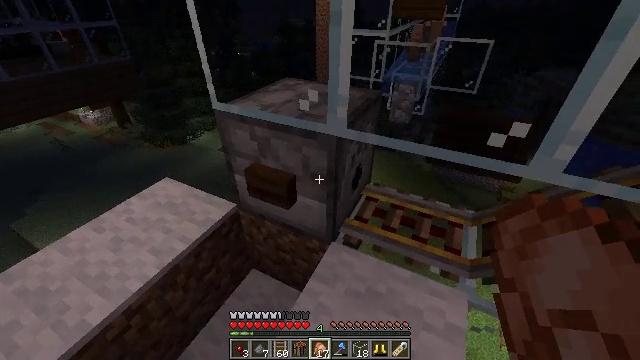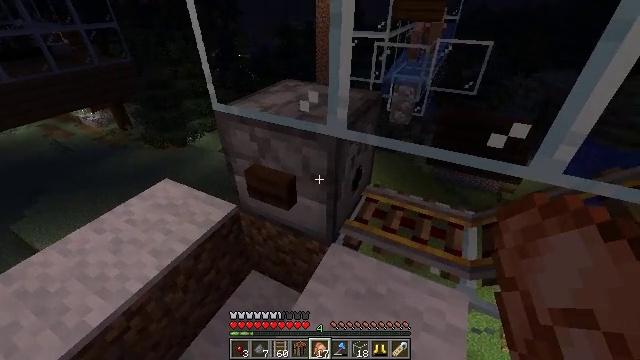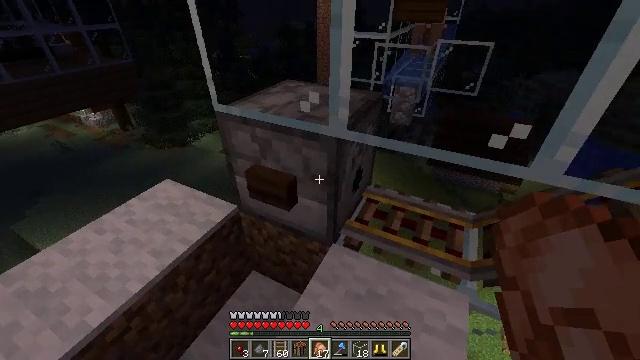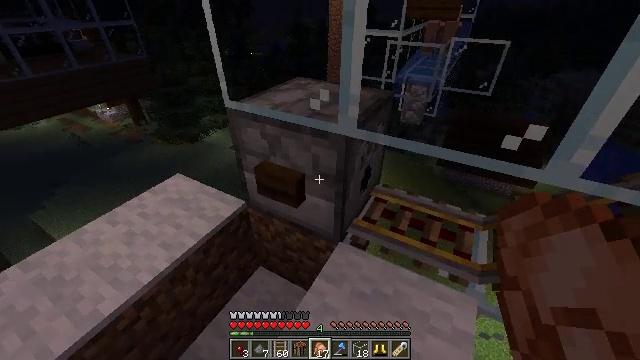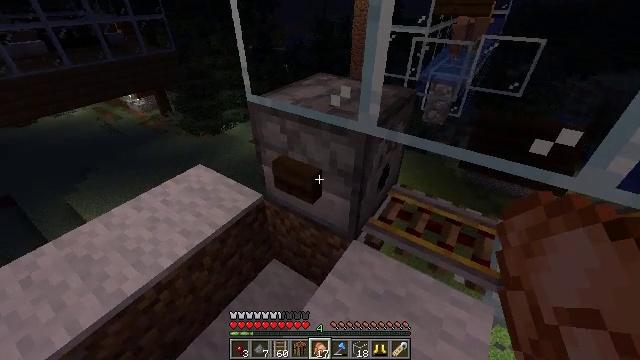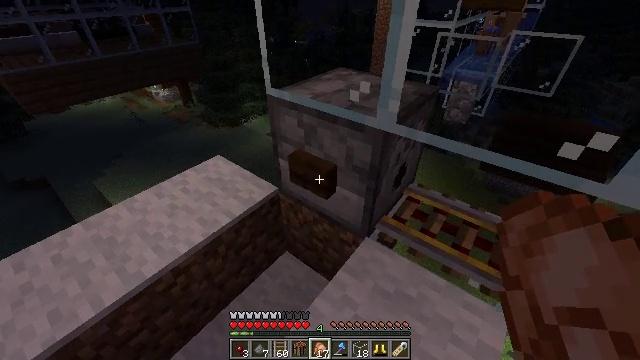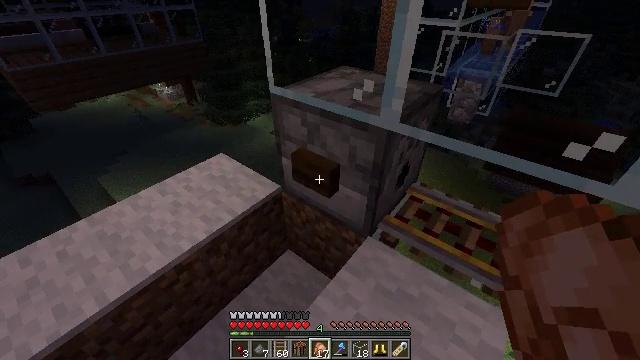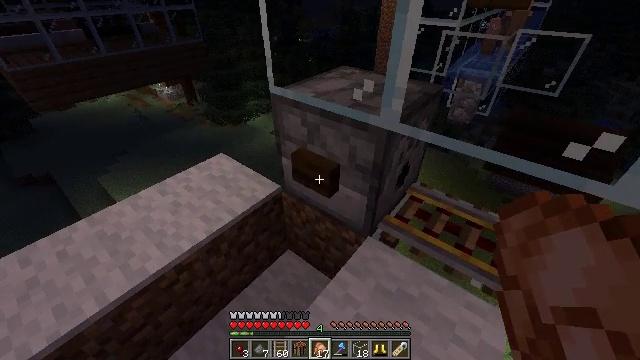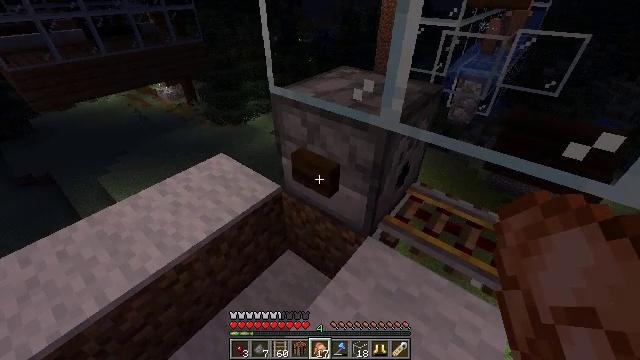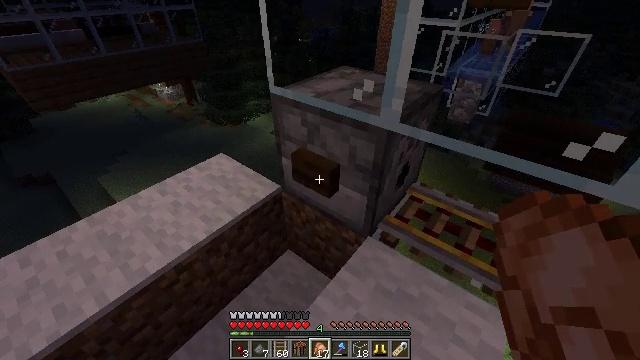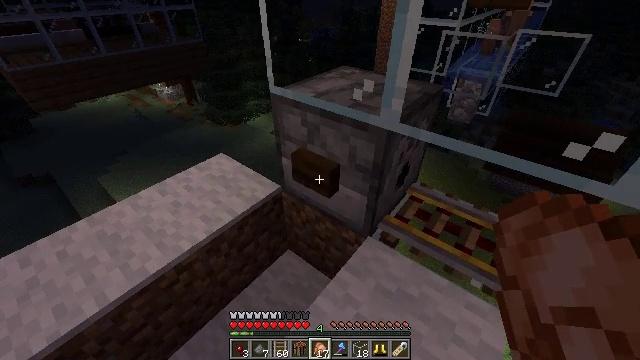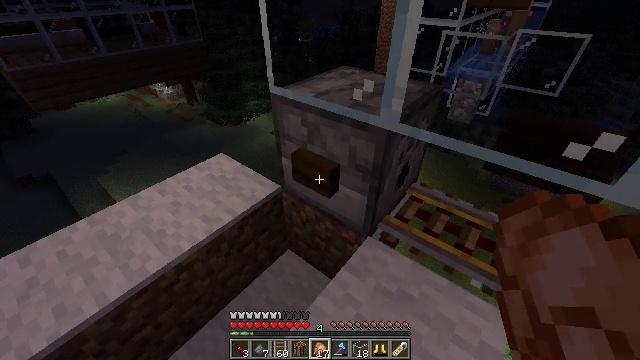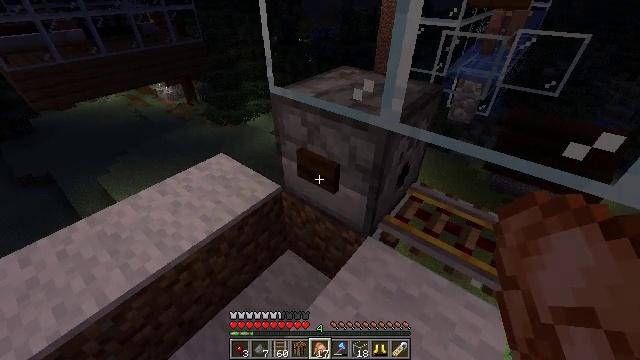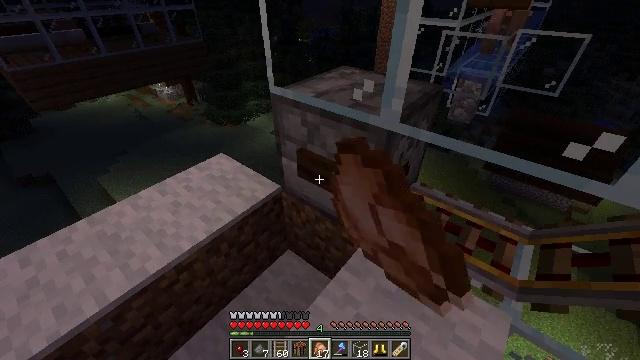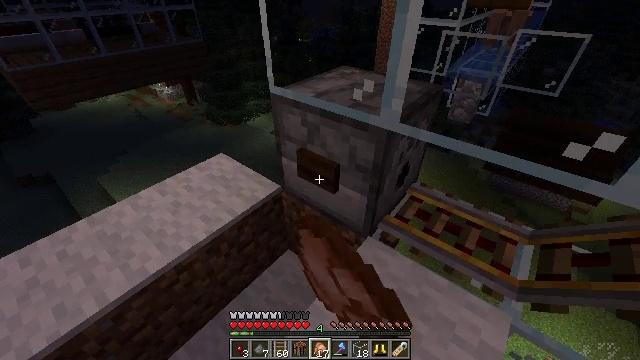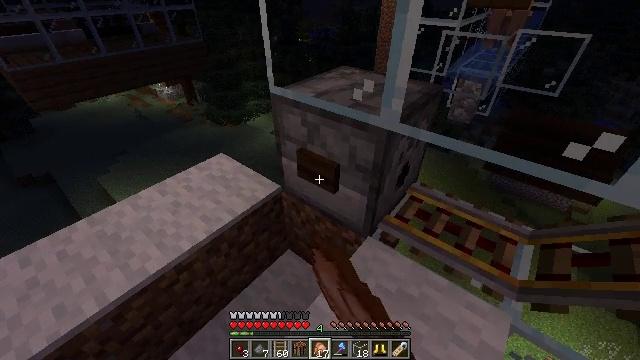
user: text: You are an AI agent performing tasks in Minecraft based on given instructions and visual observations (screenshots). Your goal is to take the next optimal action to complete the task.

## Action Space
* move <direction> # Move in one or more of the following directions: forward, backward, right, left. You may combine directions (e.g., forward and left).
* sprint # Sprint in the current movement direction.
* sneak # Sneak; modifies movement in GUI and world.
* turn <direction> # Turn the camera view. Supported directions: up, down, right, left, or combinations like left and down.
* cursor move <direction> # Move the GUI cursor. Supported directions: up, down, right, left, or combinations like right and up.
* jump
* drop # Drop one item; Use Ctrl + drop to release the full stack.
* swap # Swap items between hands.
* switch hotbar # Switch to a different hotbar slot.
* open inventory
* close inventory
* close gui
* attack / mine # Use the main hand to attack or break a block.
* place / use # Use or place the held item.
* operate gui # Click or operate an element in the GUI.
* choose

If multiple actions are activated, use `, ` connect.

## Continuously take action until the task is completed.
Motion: motion action
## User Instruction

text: Mine the glass to clear the view.
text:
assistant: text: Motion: no_op
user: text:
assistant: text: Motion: no_op
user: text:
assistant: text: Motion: turn left
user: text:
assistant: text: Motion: turn left
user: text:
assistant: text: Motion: turn left and down
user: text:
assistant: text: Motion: no_op
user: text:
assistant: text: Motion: no_op
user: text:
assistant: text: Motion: no_op
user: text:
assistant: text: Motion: no_op
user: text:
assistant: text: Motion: no_op
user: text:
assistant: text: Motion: no_op
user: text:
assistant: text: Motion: use / place
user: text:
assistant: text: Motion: use / place
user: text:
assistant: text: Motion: use / place
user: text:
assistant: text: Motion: no_op
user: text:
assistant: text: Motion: no_op
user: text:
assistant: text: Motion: no_op
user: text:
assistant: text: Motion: no_op
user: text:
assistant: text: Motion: no_op
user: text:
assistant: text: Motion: no_op
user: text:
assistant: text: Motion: no_op
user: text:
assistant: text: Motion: no_op
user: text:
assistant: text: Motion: no_op
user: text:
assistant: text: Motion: no_op
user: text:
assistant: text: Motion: no_op
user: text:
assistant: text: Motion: no_op
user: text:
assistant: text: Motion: no_op
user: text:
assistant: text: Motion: no_op
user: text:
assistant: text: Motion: no_op
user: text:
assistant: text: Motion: no_op